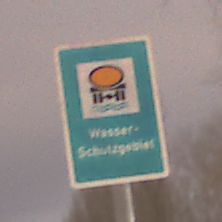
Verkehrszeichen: Wasserschutzgebiet
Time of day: Night
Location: Outdoor (Urban)
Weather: Overcast
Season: Winter
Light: Artificial